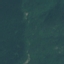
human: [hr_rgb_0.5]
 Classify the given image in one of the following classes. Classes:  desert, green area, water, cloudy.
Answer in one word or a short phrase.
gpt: green area